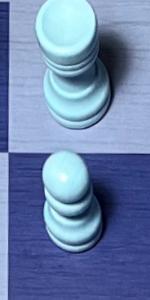
Label: Pawn_White